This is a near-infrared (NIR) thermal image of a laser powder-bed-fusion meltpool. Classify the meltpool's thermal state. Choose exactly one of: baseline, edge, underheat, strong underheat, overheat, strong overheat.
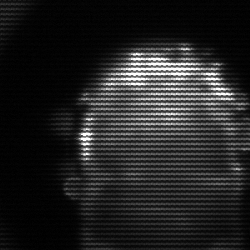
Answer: baseline